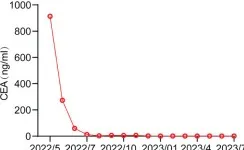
(A) Tumor markers returned to normal.
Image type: pathology (fish)